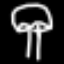
Label: mushroom